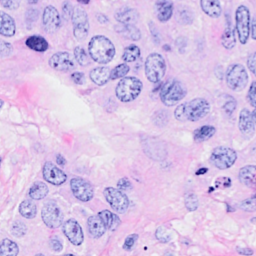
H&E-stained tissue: Breast